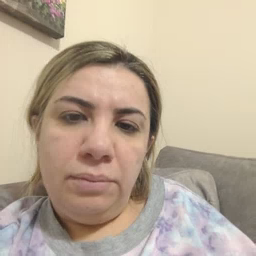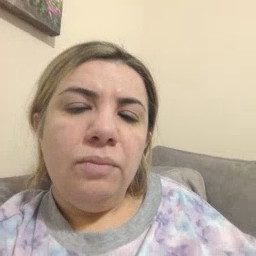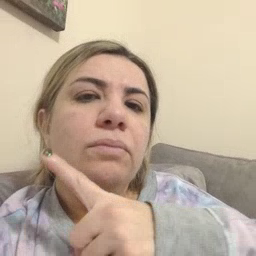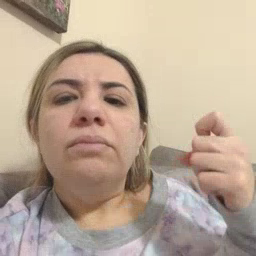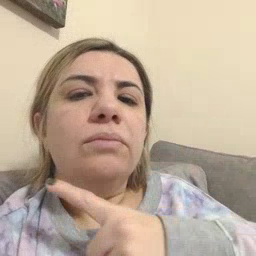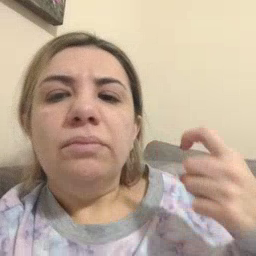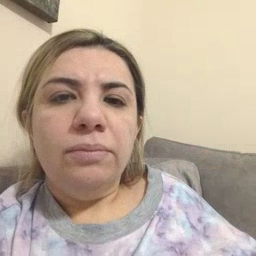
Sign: dryer